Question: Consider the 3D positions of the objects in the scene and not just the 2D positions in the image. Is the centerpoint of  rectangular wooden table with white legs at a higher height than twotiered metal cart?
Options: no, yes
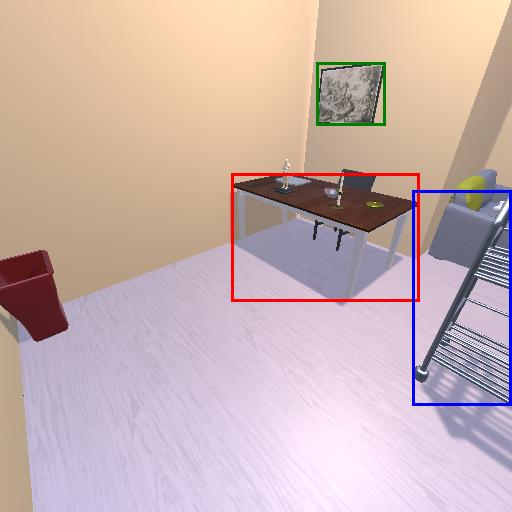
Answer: no